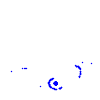
Particle: pion